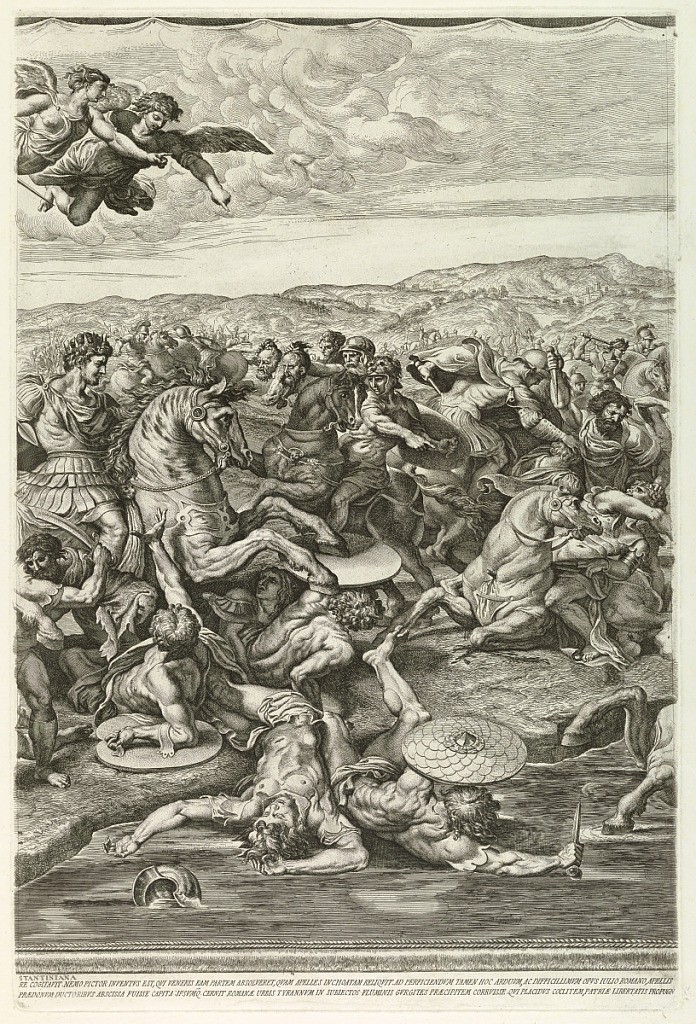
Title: The Battle of Constantine
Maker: Pietro Aquila, Italian, d. 1692
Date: ca. 1680-1700
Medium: Engraving on paper
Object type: Print
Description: One of four vertical plates, together making a horizontal composition. Raphael's Battle of Constantine, in the Vatican, conceived as a tapestry.